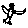
Label: bird